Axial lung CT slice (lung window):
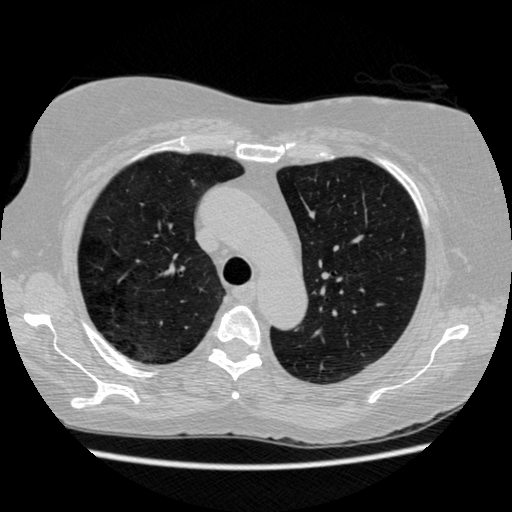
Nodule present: no